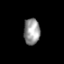
Tissue: prostate
Cell type: T cells
Senescence score: 0.3103
Nuclear area (px): 419
Mean DAPI intensity: 150.239